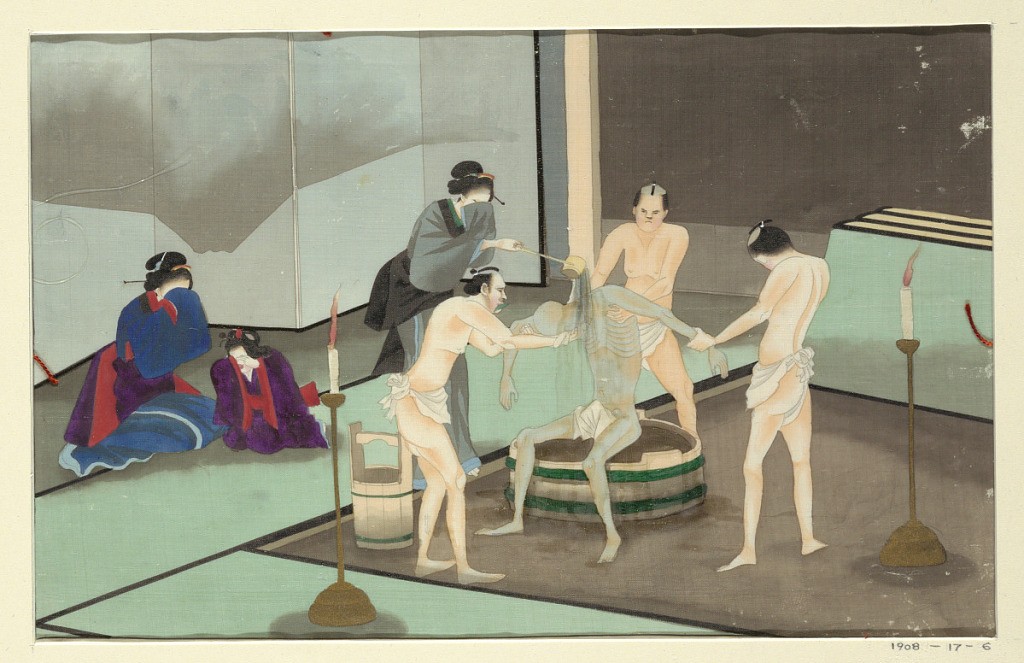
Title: One of Sixteen Scenes of the Death and Burial of a Man
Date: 19th century
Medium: Japan watercolor or silk on paper
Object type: drawing
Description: From a series of sixteen scenes of the death and burial of a man in Japan.